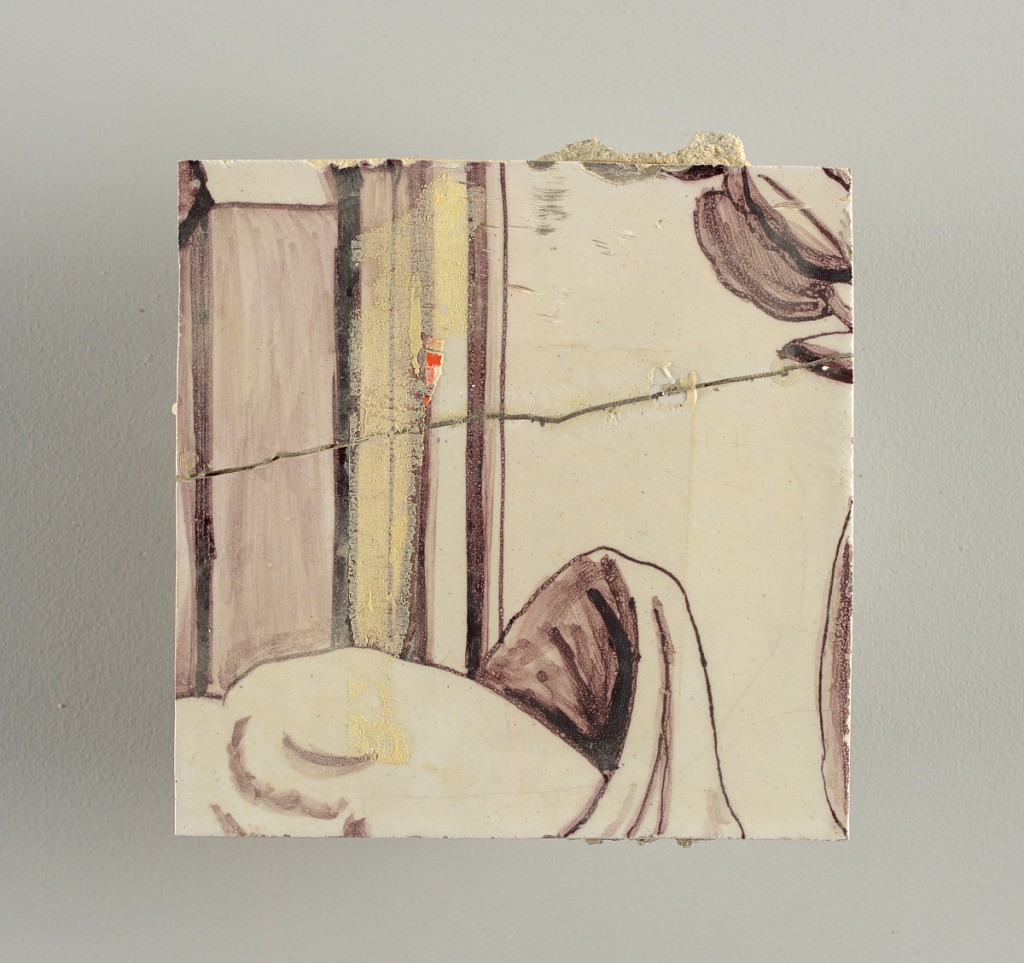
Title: Wall facing
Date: ca. 1725
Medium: tin-glazed earthenware, underglaze
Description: Running design for a frieze or a dado, composed of scrolls of foliage and strapwork, and four repeating motifs--a seated woman in a small upright oval medallion, a putto seated on a rocailled base, and strapwork in axial pattern.  The various panels, A to F, show various repeats of the same design, all being five tiles high and a varying number of tiles wide.